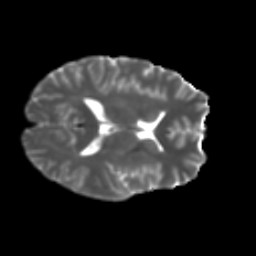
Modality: T2w
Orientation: axial
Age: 31
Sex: female
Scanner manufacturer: ge
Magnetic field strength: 3 T
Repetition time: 7.8 s
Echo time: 0.0606 s